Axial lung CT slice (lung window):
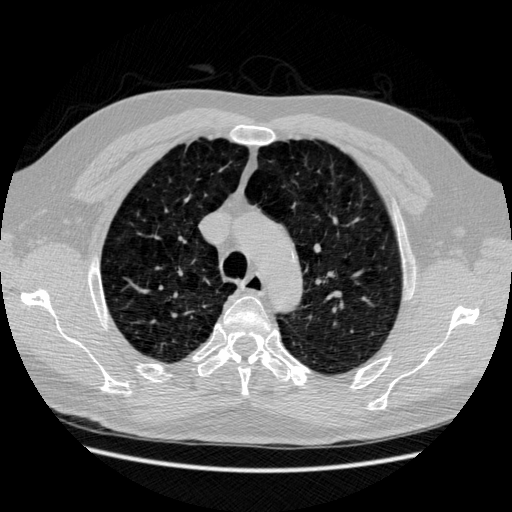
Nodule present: no